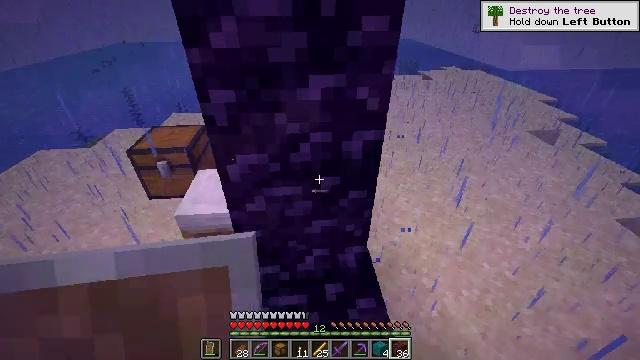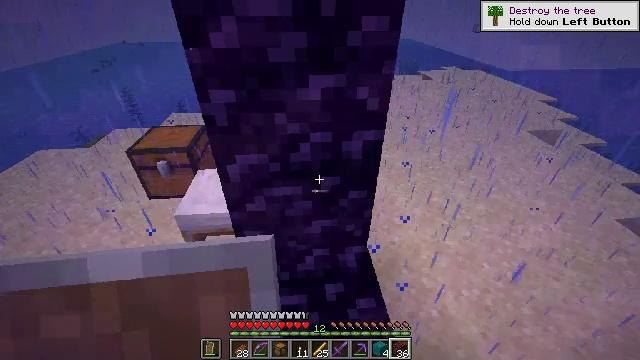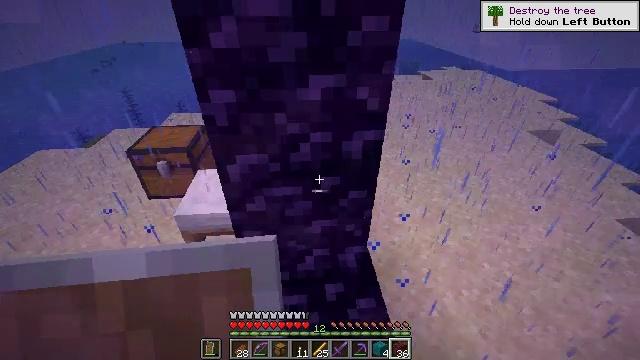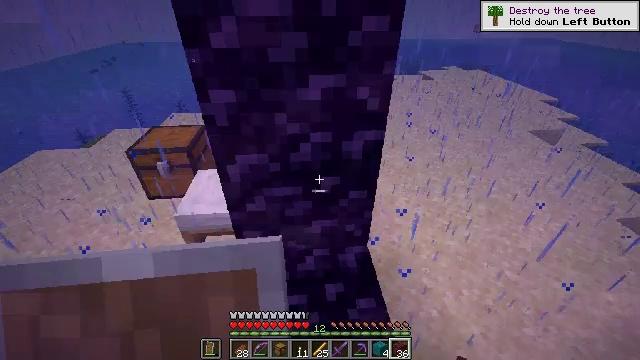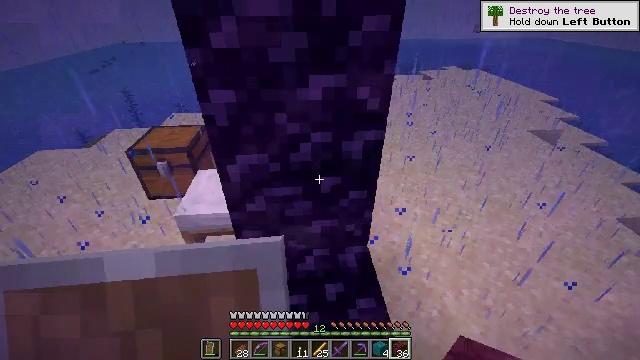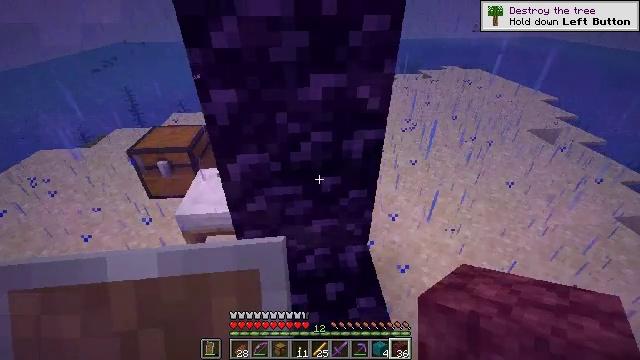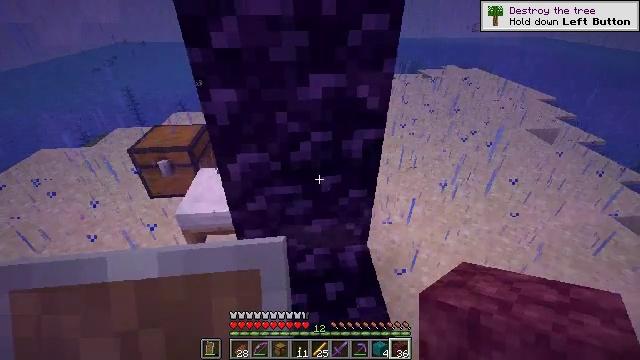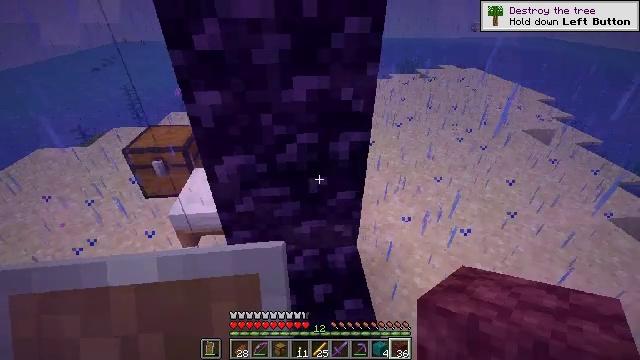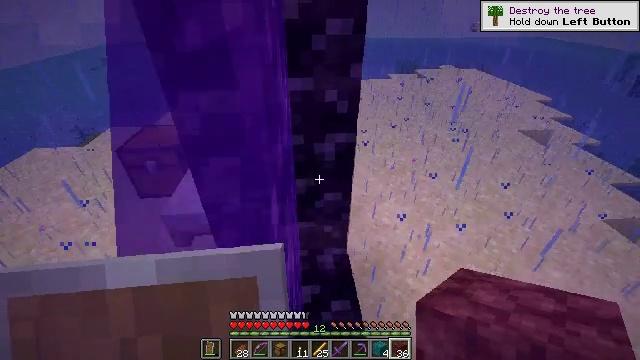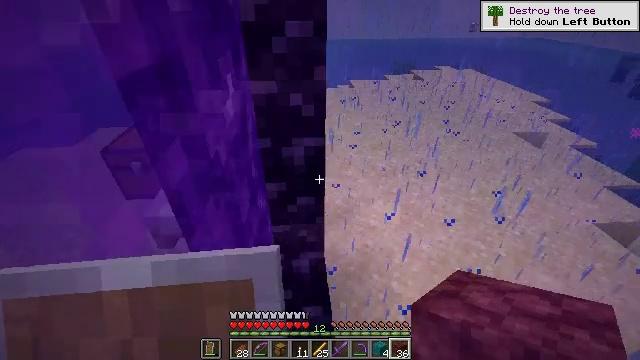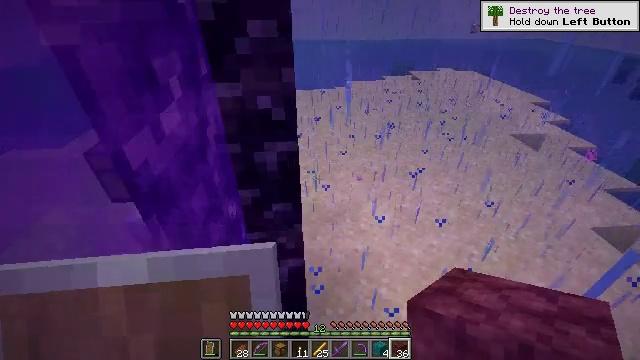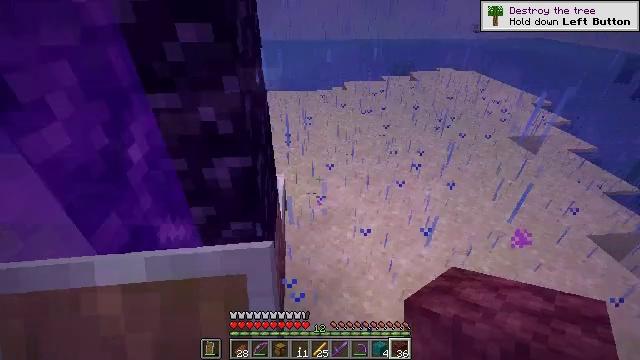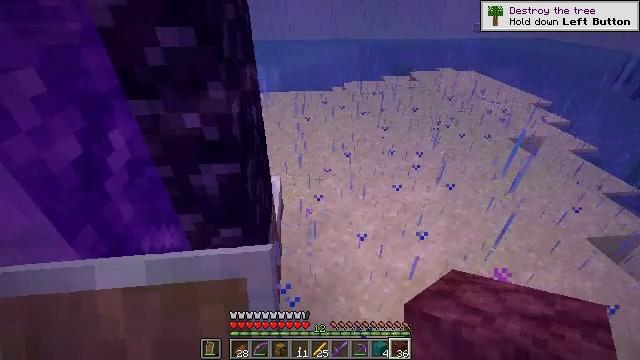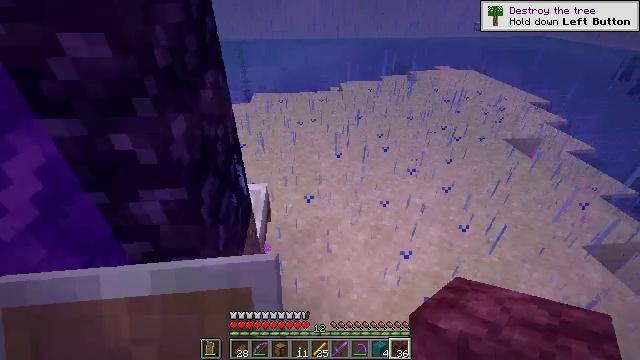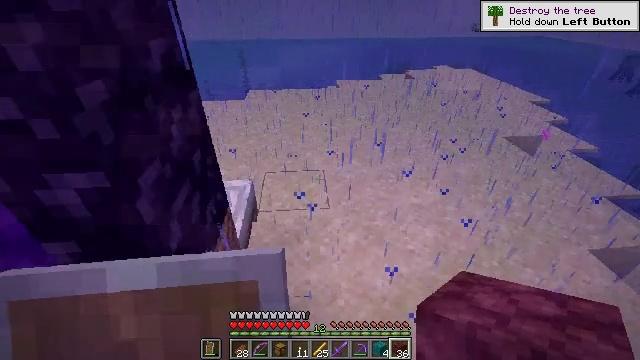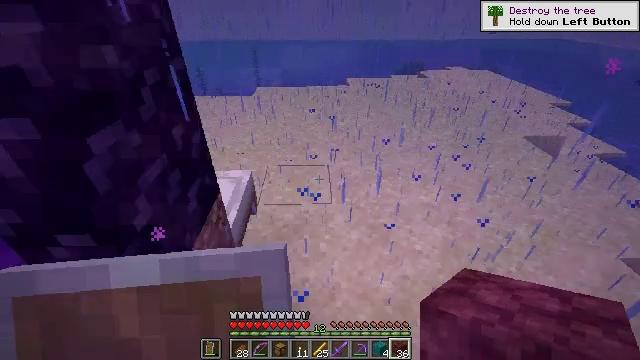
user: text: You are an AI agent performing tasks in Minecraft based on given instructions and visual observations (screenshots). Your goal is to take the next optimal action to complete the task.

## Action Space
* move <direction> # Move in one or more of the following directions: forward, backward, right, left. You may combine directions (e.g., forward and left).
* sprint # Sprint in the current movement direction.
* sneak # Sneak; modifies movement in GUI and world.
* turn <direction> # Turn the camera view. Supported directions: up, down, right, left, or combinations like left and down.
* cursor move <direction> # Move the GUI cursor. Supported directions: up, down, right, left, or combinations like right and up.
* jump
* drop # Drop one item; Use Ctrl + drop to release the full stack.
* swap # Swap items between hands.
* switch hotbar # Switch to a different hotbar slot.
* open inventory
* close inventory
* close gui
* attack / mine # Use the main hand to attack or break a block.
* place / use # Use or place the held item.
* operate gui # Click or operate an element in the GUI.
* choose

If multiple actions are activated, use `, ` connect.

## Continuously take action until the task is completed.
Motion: motion action
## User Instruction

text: Craft blaze powder.
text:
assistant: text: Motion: no_op
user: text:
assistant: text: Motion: no_op
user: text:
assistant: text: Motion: no_op
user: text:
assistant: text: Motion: no_op
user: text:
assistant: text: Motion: no_op
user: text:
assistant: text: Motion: no_op
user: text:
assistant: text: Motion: move right
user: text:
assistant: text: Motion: move right
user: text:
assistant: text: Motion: move forward and move right
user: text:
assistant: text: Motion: move forward and move right
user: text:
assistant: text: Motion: move forward and move right
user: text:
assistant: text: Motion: move forward and move right
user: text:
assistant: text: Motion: move forward and move right
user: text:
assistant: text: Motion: move forward and move right
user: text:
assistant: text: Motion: move forward and move right, turn left
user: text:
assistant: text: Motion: move forward and move right, turn left and up
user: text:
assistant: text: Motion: move forward and move right, turn left and up
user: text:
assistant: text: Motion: move forward and move right, turn left and up
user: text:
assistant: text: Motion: move forward and move right, turn left and up
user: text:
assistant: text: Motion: move forward and move right, turn left and up
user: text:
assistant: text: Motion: move forward and move right, turn left and up
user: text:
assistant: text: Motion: move forward and move right, turn left
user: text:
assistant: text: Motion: move right, turn left
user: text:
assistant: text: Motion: move right, turn left
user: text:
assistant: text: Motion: move right, turn left
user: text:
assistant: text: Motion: move right, turn left and down
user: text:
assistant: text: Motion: move right, turn left
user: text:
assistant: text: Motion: move back and move right, turn up
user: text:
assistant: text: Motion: move back and move right
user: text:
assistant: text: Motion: move back and move right